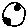
Label: moon